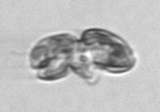
Label: Karenia